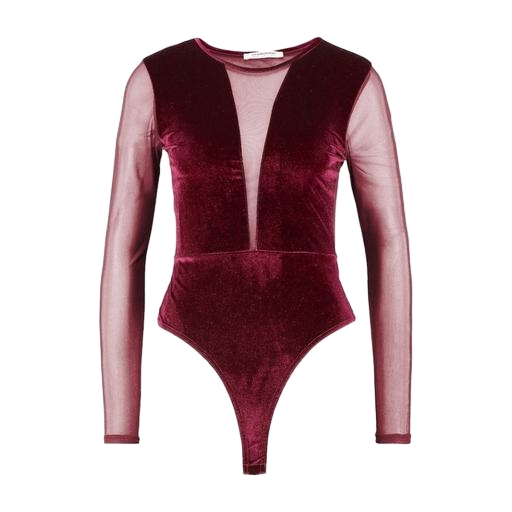
multicolor bodysuit, red and long sleeve, velvet effect, white background